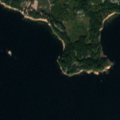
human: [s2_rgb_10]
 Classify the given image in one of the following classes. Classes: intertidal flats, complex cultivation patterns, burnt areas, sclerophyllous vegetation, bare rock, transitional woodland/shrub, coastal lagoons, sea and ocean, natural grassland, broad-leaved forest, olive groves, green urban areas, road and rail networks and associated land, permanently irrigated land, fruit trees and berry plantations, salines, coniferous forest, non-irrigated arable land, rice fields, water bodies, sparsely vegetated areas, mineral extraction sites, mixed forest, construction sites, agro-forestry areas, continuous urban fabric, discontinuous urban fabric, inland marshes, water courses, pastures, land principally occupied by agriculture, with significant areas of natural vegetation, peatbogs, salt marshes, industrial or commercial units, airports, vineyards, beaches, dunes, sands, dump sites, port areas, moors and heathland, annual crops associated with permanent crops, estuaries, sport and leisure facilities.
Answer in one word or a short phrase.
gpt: coniferous forest, mixed forest, sea and ocean